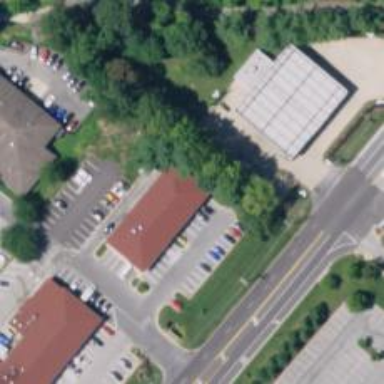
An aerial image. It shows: Veterinary facility.